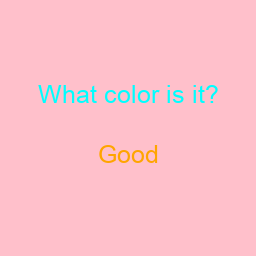
Color: orange
Background color: pink
Question text color: cyan